Field crop: maize
Growth stage: 2
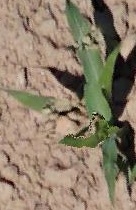
Species: maize